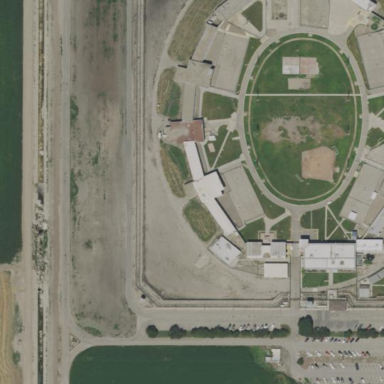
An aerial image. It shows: Prison.